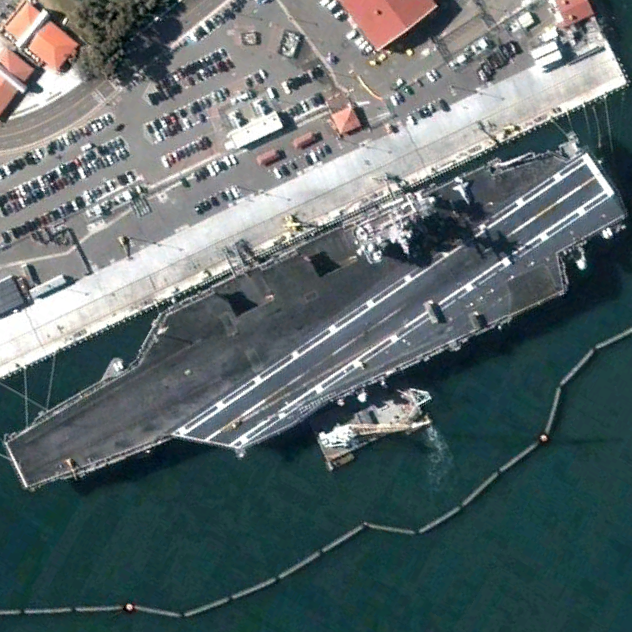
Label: aircraft_carrier